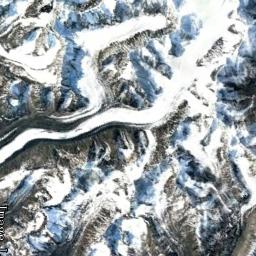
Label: snowberg